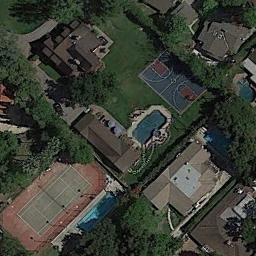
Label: tennis_court